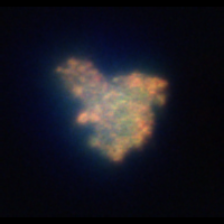
Taxon: Unknown_detritus
Group: Unknown